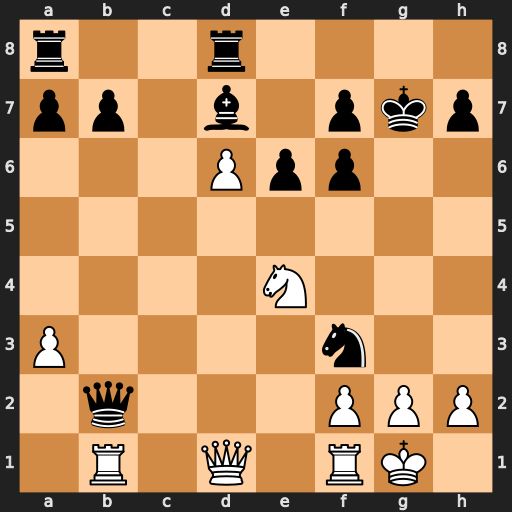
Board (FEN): r2r4/pp1b1pkp/3Ppp2/8/4N3/P4n2/1q3PPP/1R1Q1RK1
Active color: w
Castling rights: -
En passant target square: -
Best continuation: Qxf3 Qe5 Qg4+ Kh8 Qh4 Bc6 Nxf6